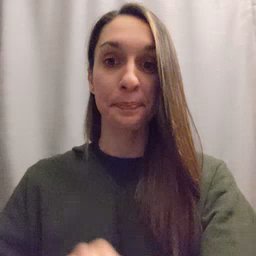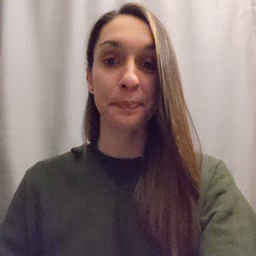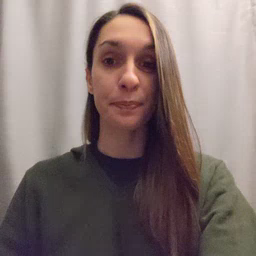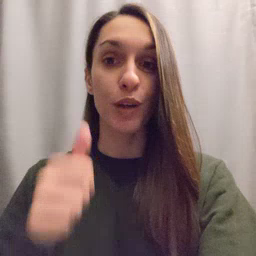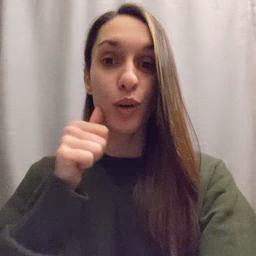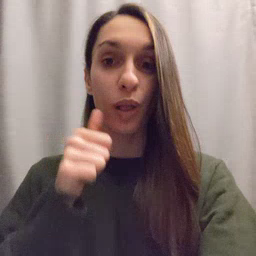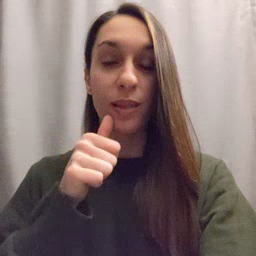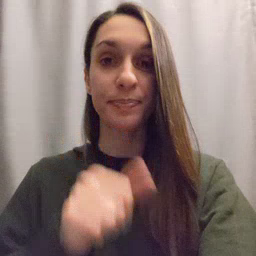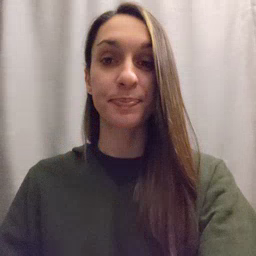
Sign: girl